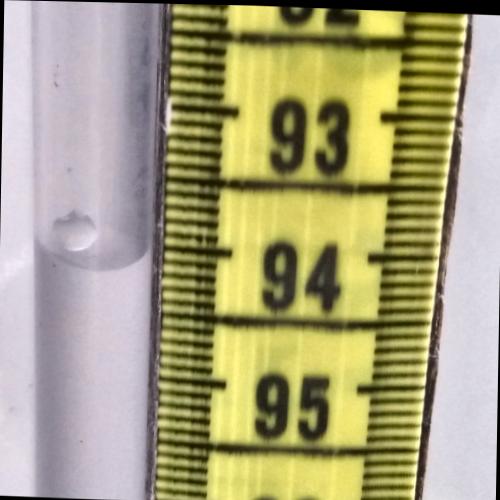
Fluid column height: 94.2 cm